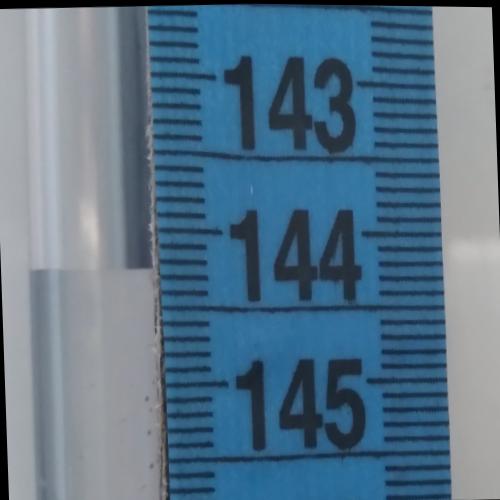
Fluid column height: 144.2 cm